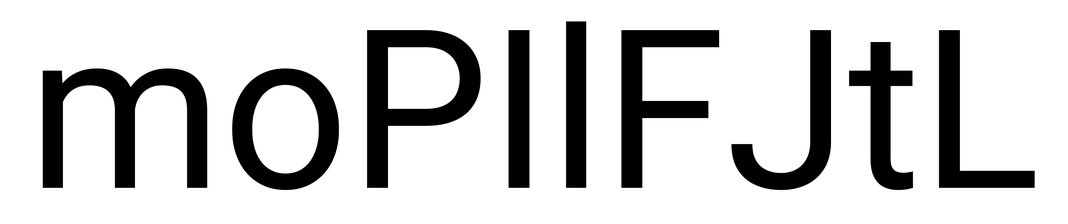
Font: Roboto_Regular